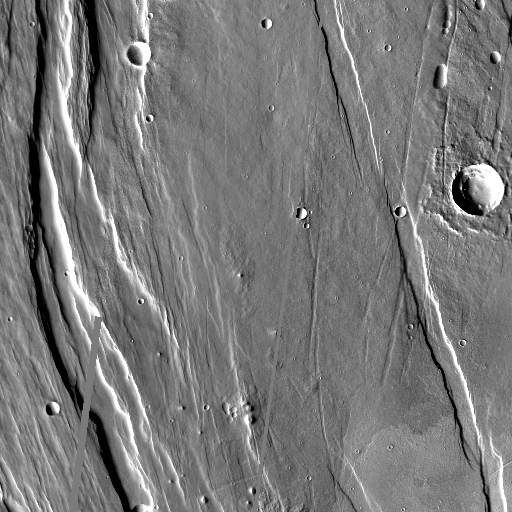
Crater classes present: Background, Other, Layered, Secondary